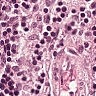
Metastatic tissue present: no